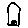
Label: house